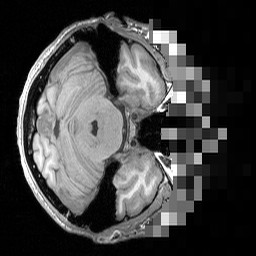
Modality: T1w
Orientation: axial
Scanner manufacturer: siemens
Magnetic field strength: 3 T
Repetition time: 1.5 s
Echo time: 0.00291 s